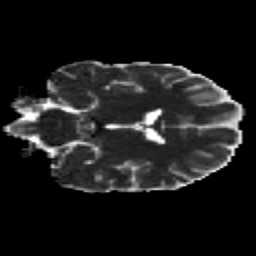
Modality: MD
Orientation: coronal
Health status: healthy
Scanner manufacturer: siemens
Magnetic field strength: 3 T
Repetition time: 12 s
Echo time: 0.092 s